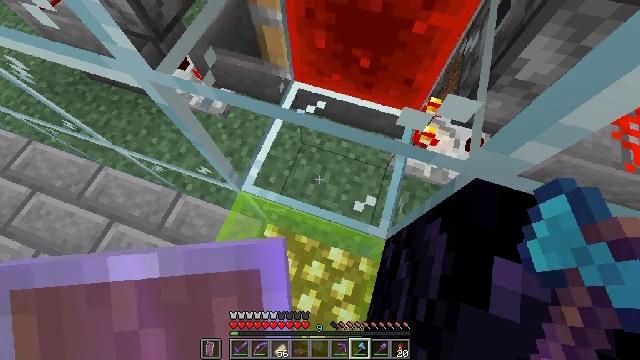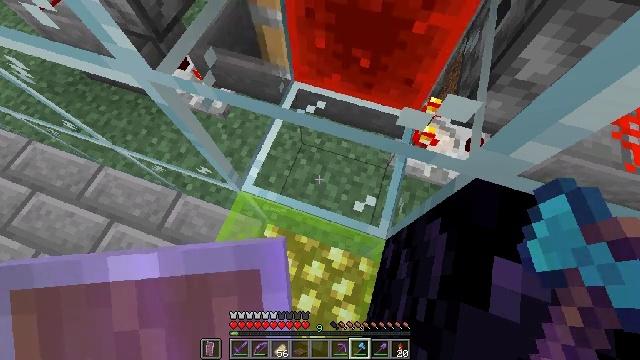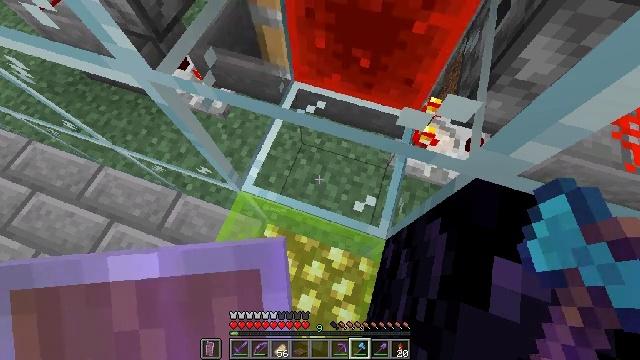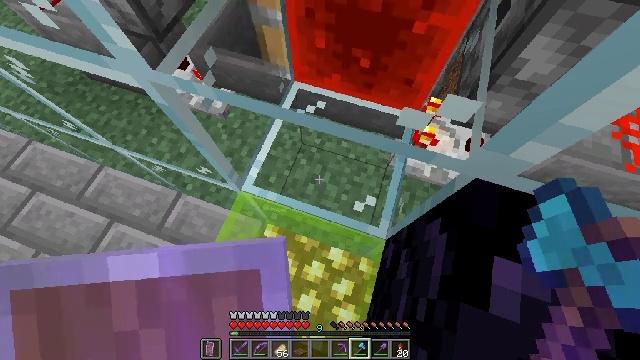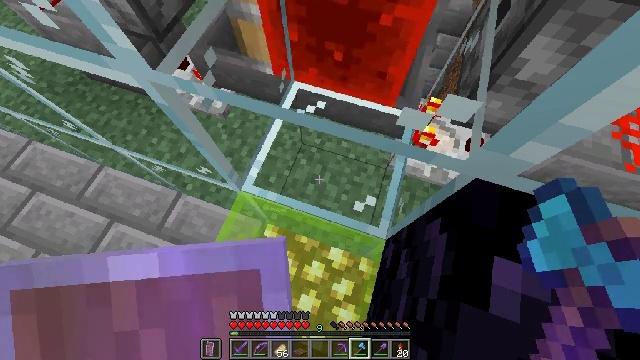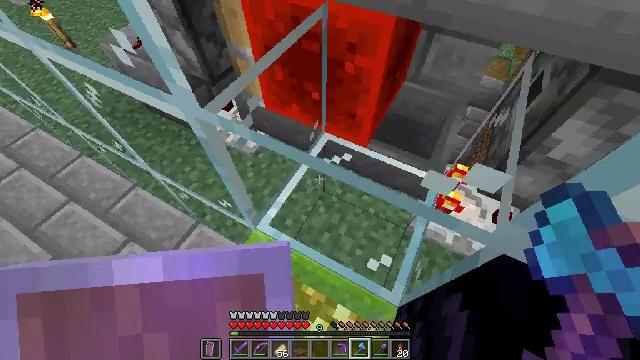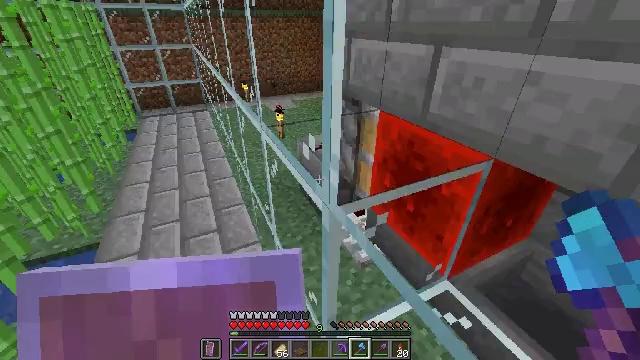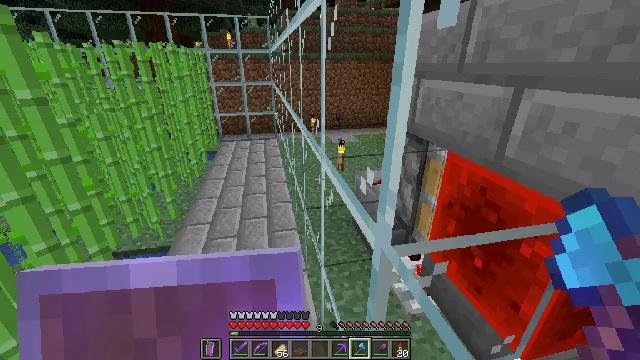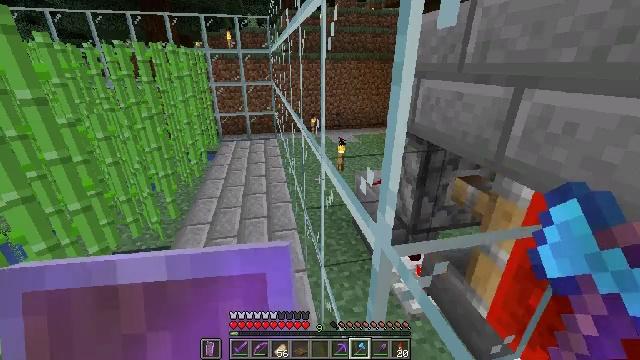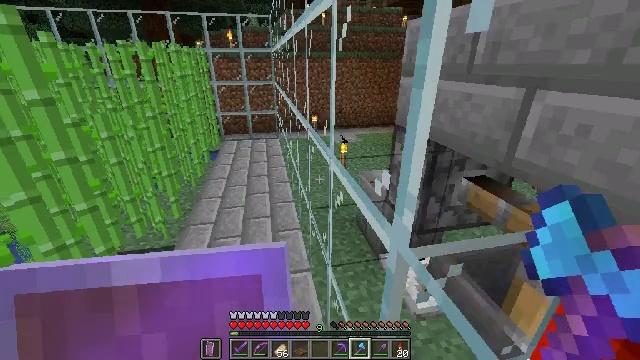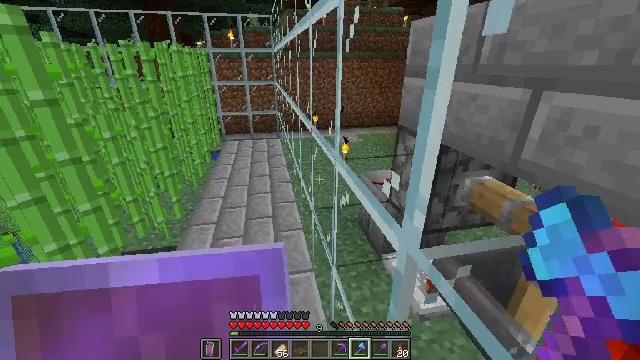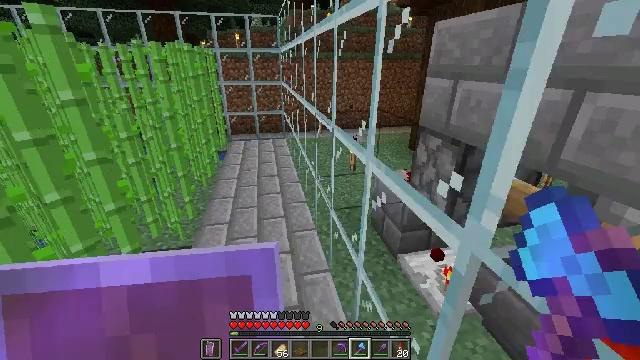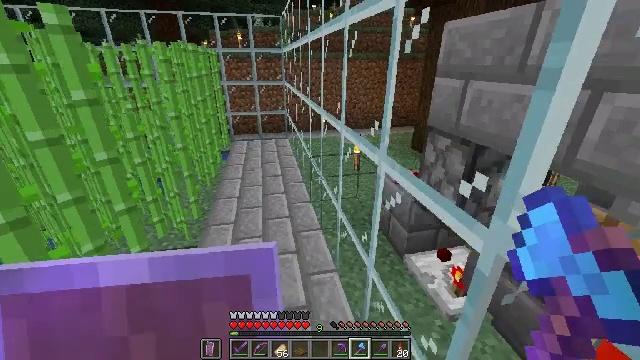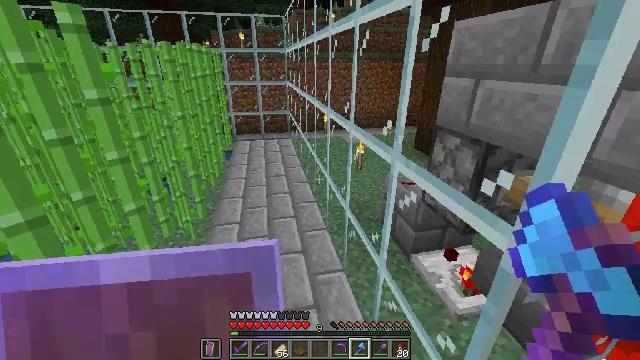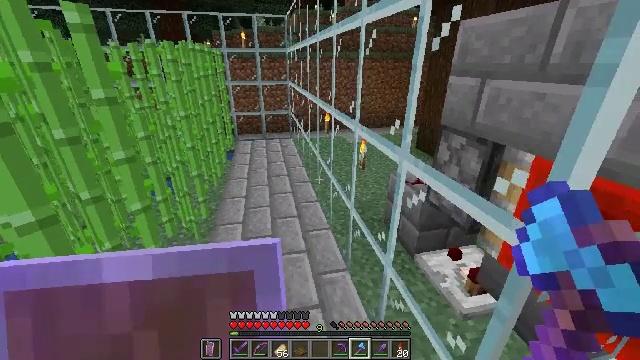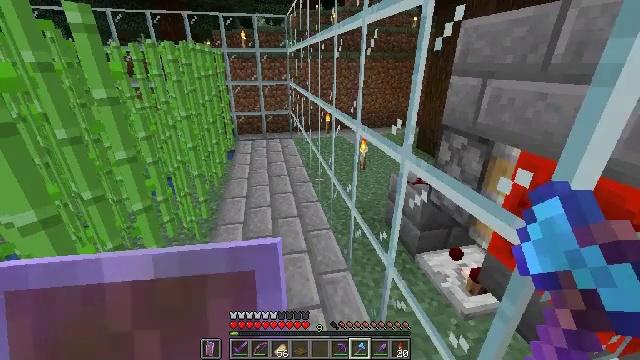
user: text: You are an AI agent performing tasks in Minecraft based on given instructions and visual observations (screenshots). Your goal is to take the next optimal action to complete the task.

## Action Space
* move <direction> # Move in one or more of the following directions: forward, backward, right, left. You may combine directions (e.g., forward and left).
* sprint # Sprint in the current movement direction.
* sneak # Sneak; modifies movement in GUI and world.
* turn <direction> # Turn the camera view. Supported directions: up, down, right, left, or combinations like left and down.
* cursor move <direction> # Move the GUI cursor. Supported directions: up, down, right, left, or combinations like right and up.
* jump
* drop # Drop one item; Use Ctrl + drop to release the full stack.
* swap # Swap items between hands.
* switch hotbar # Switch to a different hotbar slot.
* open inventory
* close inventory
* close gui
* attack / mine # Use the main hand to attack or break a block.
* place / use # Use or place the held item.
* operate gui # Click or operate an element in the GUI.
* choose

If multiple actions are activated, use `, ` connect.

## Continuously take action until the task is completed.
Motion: motion action
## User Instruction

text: Retrieve the observer from a structure.
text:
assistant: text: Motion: no_op
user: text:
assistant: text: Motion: no_op
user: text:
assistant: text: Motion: no_op
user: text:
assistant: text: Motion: no_op
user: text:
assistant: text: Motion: turn left and up
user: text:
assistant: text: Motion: turn left and up
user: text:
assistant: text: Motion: turn left and up
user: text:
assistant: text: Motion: no_op
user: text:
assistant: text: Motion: move left
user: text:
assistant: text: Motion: move left
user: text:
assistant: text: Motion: move left
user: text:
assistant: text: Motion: no_op
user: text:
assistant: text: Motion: no_op
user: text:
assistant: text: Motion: no_op
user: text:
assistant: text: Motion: no_op
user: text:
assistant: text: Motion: no_op
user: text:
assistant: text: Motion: no_op
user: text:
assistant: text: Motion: no_op
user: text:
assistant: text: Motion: no_op
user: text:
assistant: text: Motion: no_op
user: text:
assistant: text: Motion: no_op
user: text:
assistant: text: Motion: no_op
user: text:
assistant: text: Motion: no_op
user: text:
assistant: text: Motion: no_op
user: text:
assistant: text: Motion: no_op
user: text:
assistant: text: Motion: no_op
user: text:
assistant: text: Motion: no_op
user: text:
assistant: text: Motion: no_op
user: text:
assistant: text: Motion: no_op
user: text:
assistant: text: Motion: no_op